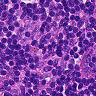
Metastatic tissue present: no